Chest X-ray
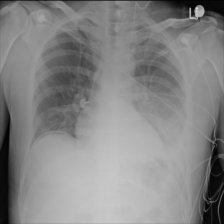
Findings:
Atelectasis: positive
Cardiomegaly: negative
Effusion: positive
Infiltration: positive
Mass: negative
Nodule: negative
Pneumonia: negative
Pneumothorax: negative
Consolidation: negative
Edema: negative
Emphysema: negative
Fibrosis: negative
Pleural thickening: negative
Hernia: negative